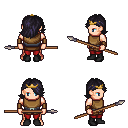
a pixel art fantasy rpg character, male body template, human, light skin, leather chest armor, red pants, raven swoop hairstyle, gold tiara, leather bracers, black shoes, spear, four views (front, back, left, right), 2x2 character sprite sheet, small pixel art, hard edges, no anti-aliasing